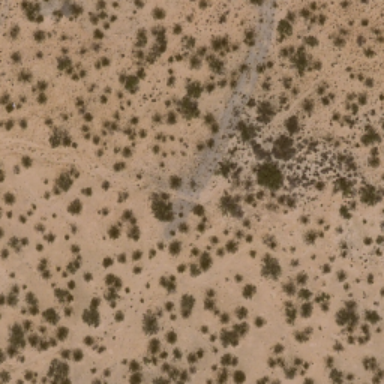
This is a chaparral .